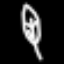
Label: leaf